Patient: sex M, age 71
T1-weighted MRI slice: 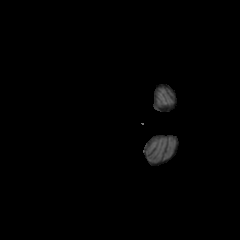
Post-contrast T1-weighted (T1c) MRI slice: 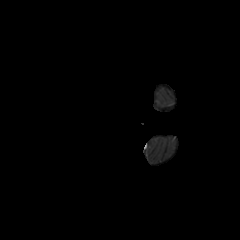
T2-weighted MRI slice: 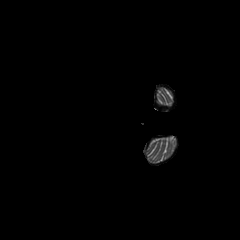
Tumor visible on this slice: no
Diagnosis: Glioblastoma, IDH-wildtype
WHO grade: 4